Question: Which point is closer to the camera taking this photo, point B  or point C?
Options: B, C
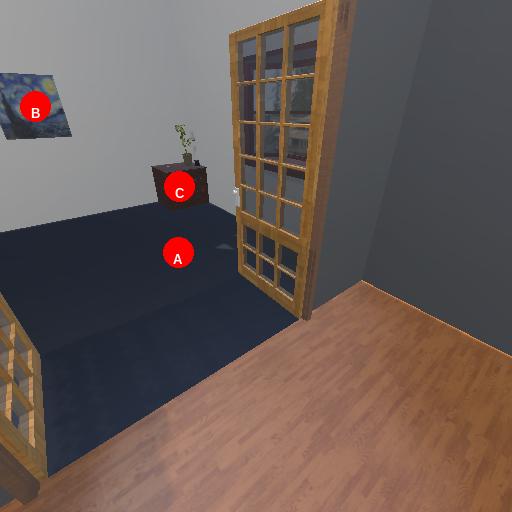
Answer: B